Question: Hi All,
I have a sheet in Excel with a bunch of categorical fields and some numerical ones as well. Let's say it looks like the following:

I would like to make a pivot table that will display the average click rate () of the unique combinations of [, ], i.e. .
For example, the of [=5] is:
(0.5*10)(10 +5 ) (0.6*5)(10+5) = 0.53
while the of [=north] is:
(0.6*5)(5+20) (0.2*20)(5+20) = 0.28
and the of [=5, =south] is:
(0.5*10)/10 = 0.5
I know I have to make a custom Calculated Field to do this, but for the life of me I cannot figure out how to code the formula. Any help would be seriously, seriously appreciated.
To be clear, my formula would be:
SUM{ ( * ) / SUM{} }
where the numerator is a single value for each row included in the unique combination of [, ], while the denominator is a constant - the total for the unique combination of [, ].
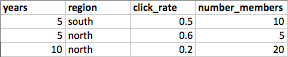
Answer: You should create a new column in your source table:
'''
product = click_rate * number_members
'''
And then create a Calculated Field in the pivot table:
'''
CF = product / number_members
'''